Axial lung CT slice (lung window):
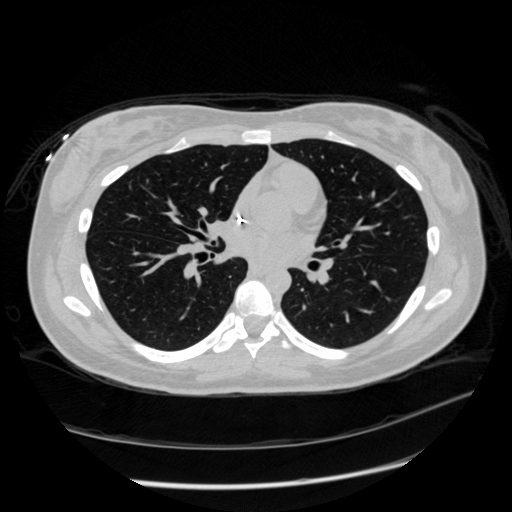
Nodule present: no